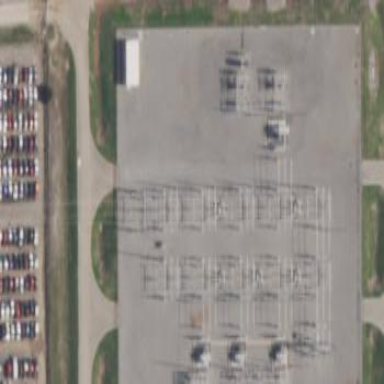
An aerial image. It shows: Power substation.